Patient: sex M, age 60
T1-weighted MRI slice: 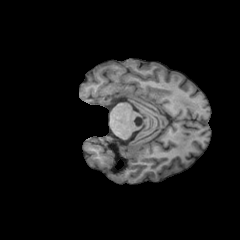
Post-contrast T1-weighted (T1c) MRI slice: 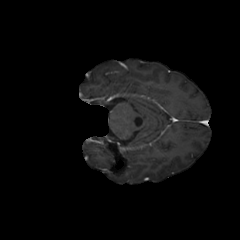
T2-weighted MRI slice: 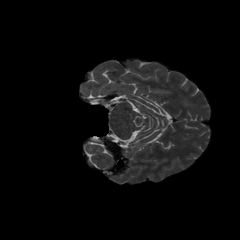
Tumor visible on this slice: no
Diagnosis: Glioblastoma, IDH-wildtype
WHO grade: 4